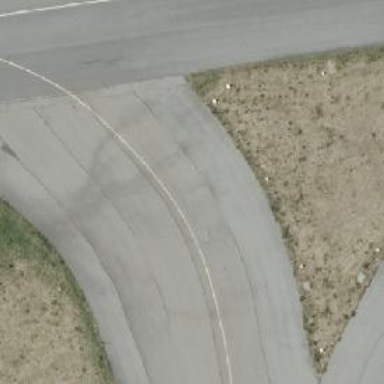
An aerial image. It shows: Asphalt service road.